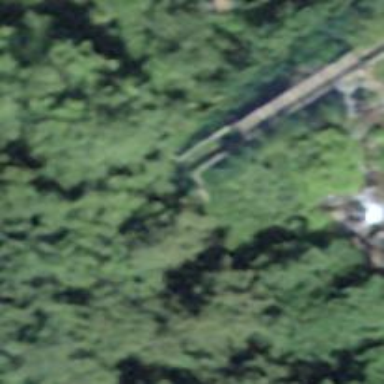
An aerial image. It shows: Path leading to bridge.